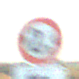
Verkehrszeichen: TatsaechlicheBreite2
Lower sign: RichtungsangabeDurchPfeile2
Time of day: SunriseSunset
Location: Outdoor (Nature)
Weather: PartlyCloudy
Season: NotSpecified
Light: Natural